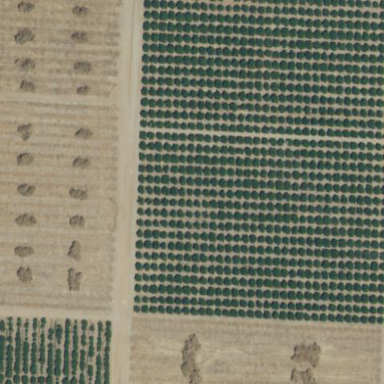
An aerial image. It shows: Orchard.